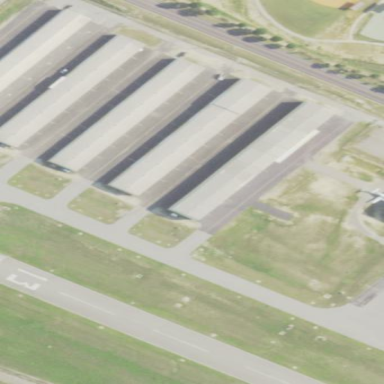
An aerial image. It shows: Hangar located at airport.